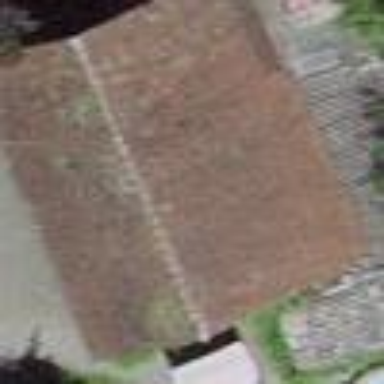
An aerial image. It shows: Barn.